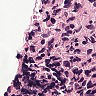
Metastatic tissue present: yes